Interaction volume radius: 5 \u00c5
Interaction volume height: 20 \u00c5
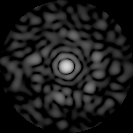
Disorder parameter: 0.8326